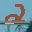
Label: 2